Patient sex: M
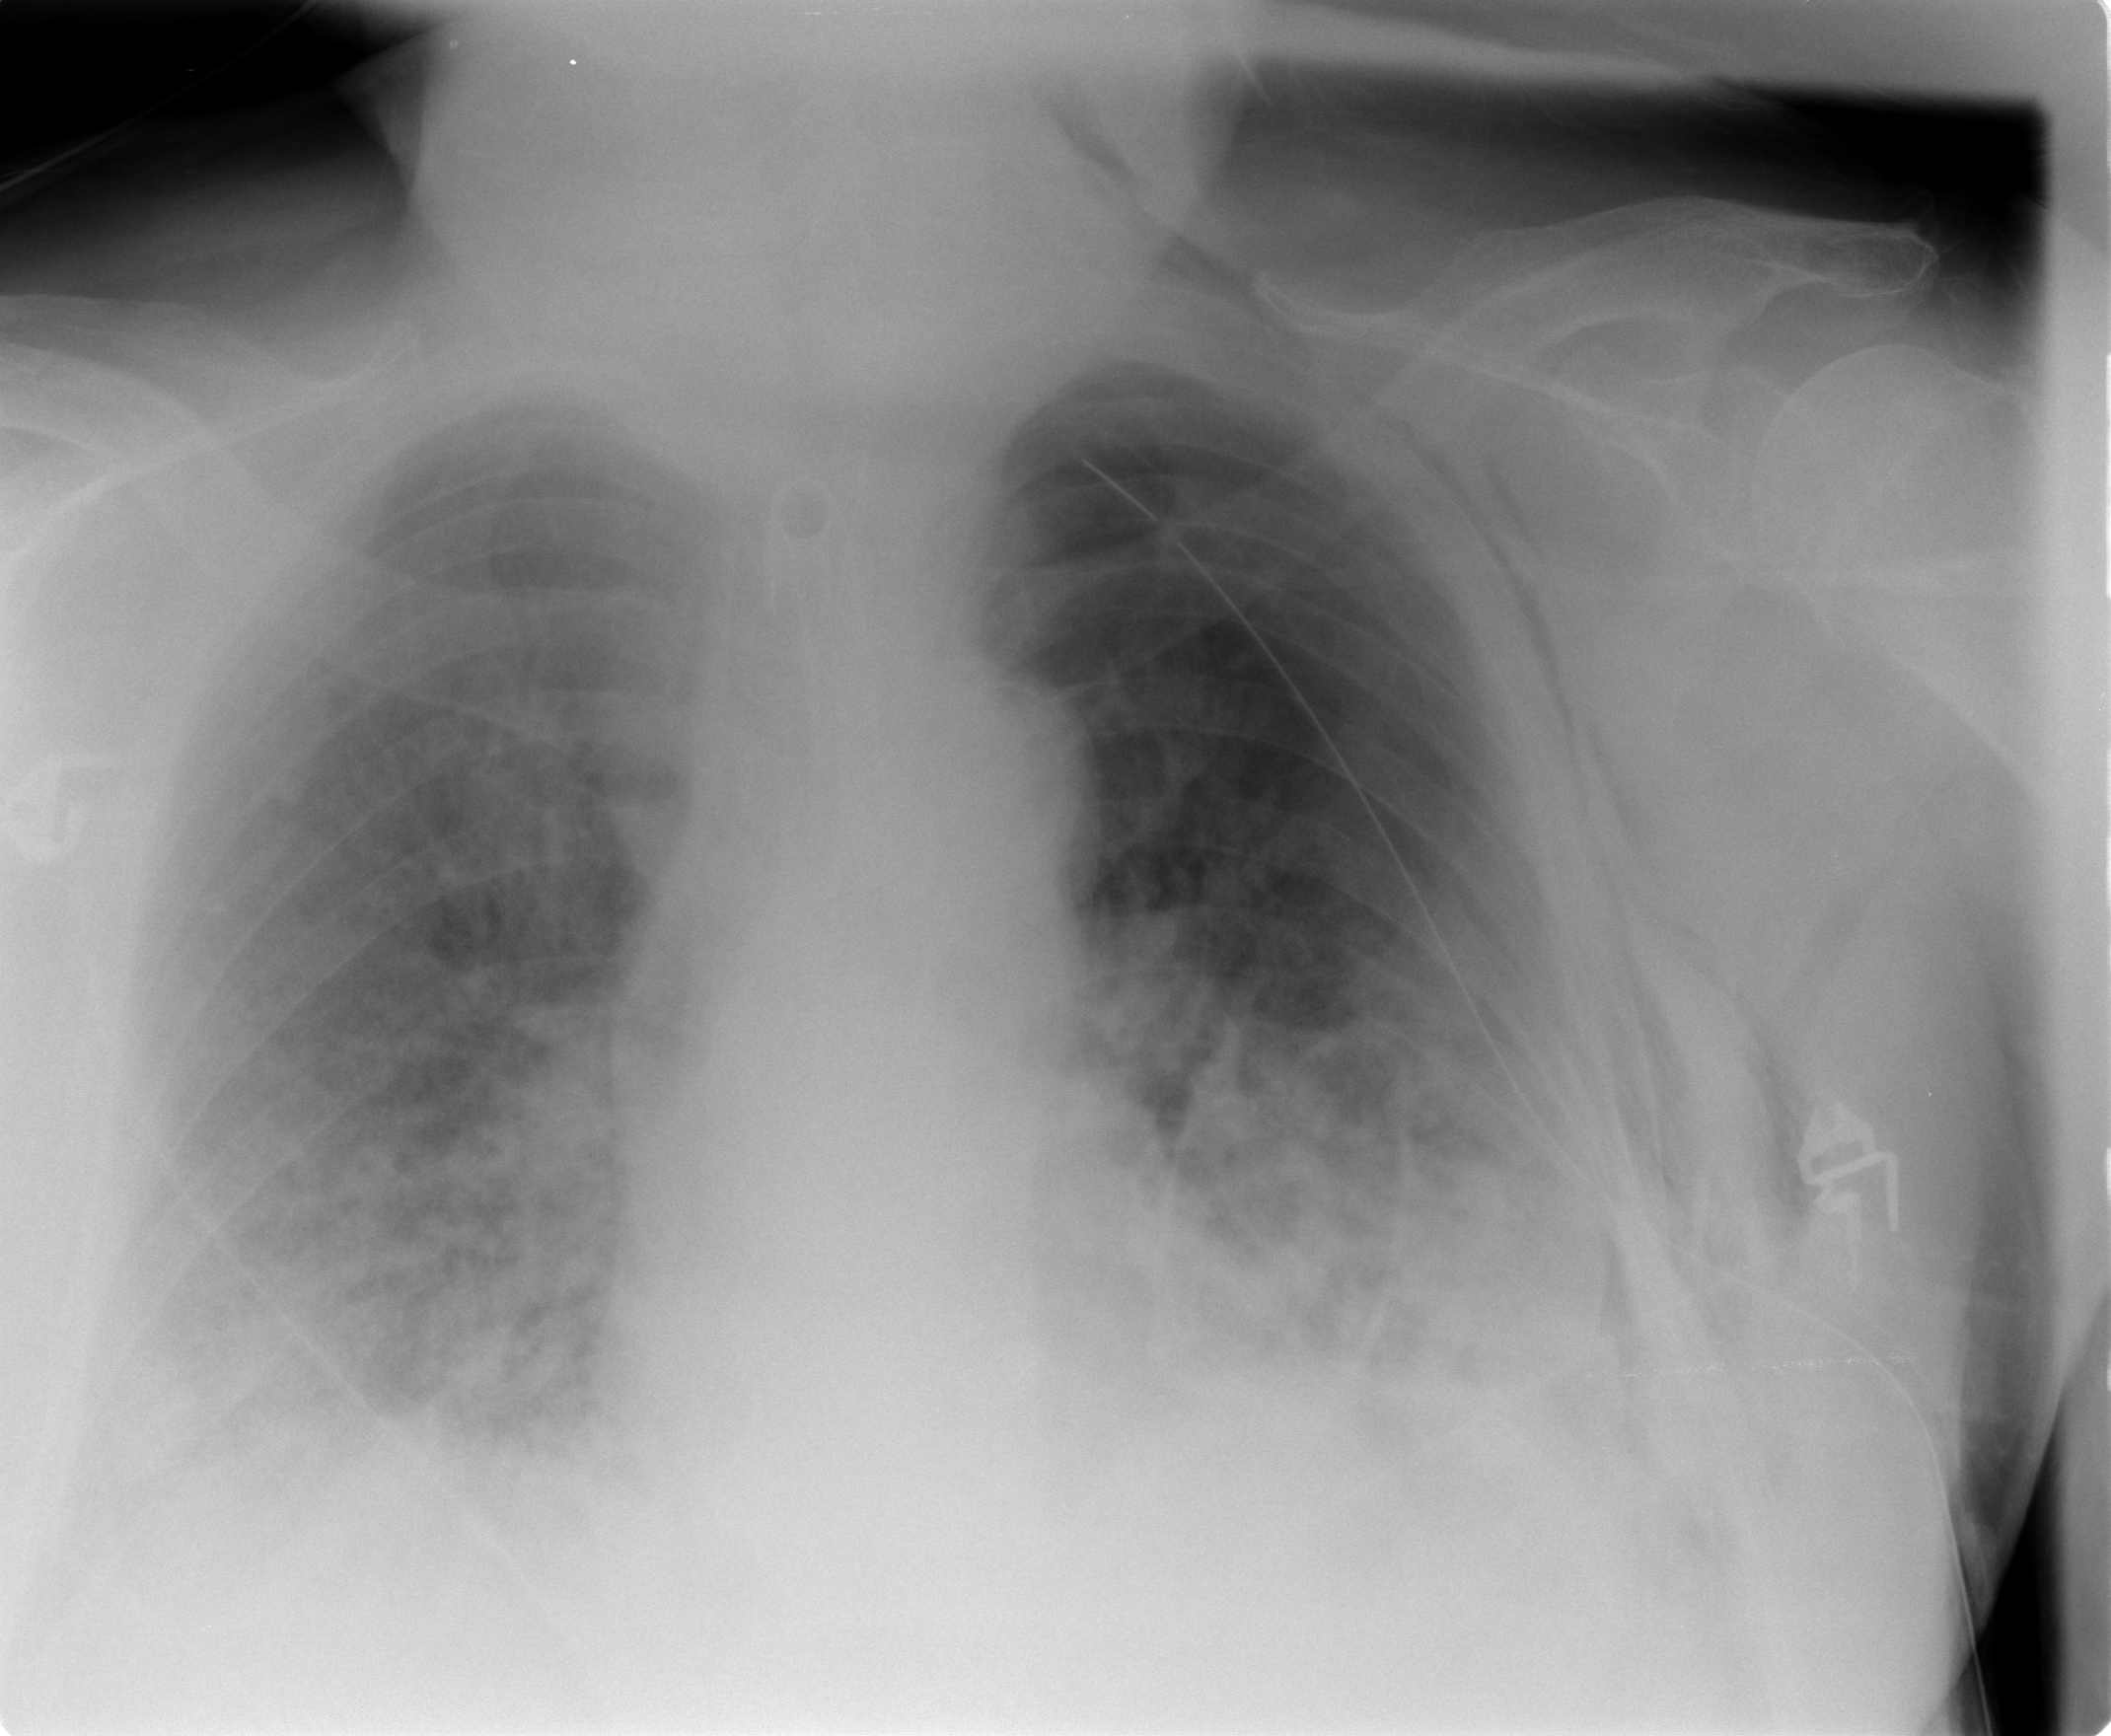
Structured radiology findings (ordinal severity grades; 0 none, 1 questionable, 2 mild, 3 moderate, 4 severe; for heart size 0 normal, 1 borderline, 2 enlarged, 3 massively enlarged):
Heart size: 2
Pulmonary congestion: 3
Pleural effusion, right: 2
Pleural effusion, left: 2
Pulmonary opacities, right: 2
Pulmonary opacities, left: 3
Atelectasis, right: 3
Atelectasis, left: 3